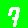
Digit: 7